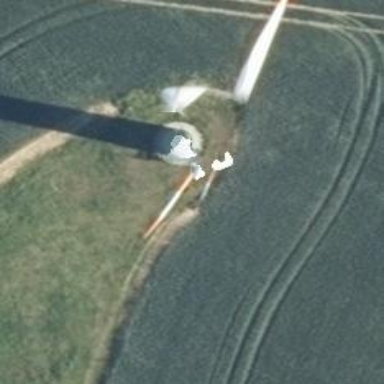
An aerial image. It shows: Wind-powered generator.